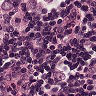
Metastatic tissue present: yes